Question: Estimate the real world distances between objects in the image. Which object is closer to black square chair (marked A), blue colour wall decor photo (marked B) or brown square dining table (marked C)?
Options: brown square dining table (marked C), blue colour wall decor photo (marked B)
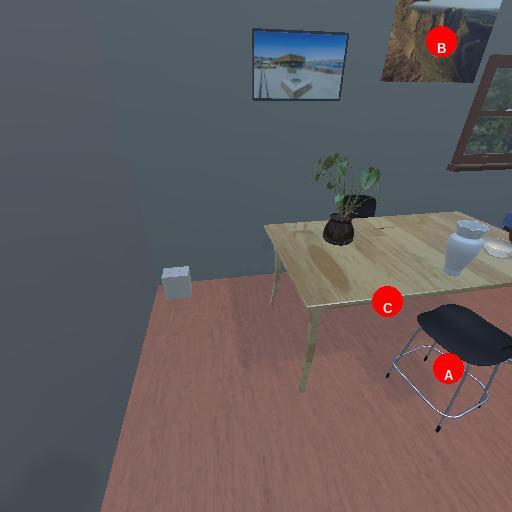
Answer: brown square dining table (marked C)